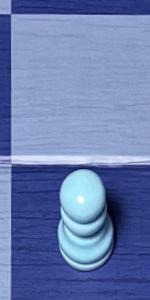
Label: Pawn_White